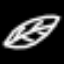
Label: leaf